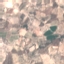
Land use / land cover: PermanentCrop